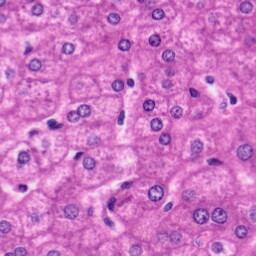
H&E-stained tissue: Liver